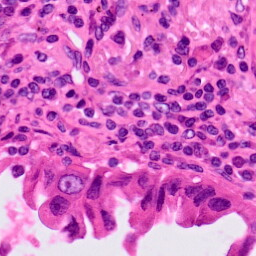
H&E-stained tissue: Lung